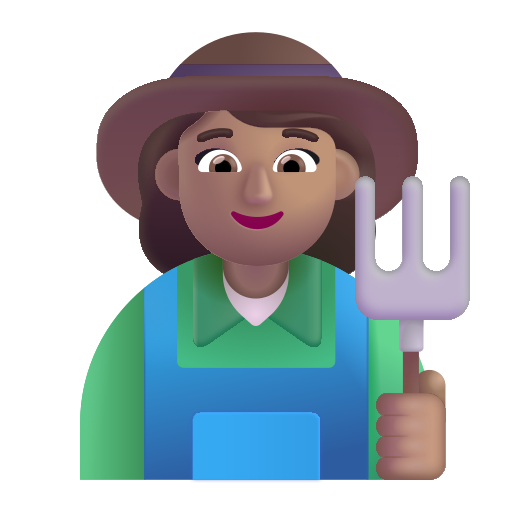
woman farmer color